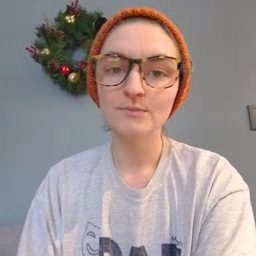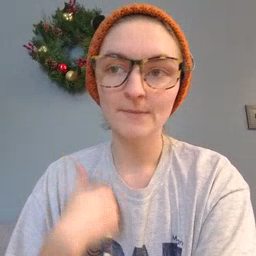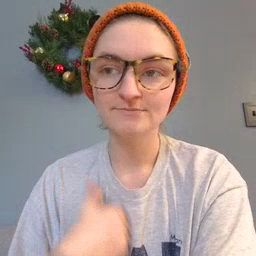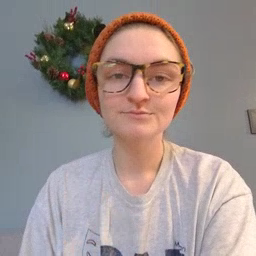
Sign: bath